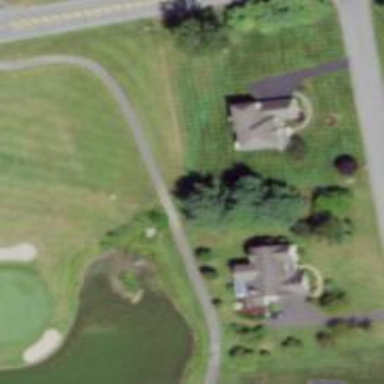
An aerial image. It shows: Path used for both walking and golf.